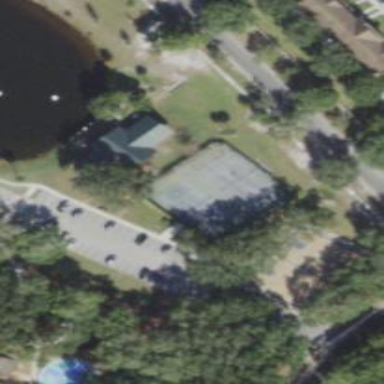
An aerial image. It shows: Tennis court on the leisure land pitch.